Current action and preconditions to check: trajectory_clear

Your task: For each precondition in the list above, predict whether it will hold at this action.

Consider the current scene as observed from the mobile robot's camera, and analyze the predicted future states of all dynamic agents (e.g., people, animals, vehicles, or any moving entities) within the NEXT SECOND.

IMPORTANT: Only answer "very likely" if you are absolutely certain—based on strong, clear evidence—that a dynamic agent will violate the precondition in the predicted future state. Do NOT answer "very likely" for unlikely, ambiguous, or low-probability risks.

Ask yourself for each precondition: Is there a high probability, with clear and convincing evidence, that the predicted future states of any dynamic agent will interfere with the predicted future state of the currently executing action within the NEXT SECOND, causing that precondition to fail?

Assess the risk level based on these predictions. Use "likely" or "very likely" if motions create a clear risk of interference.

Use "neutral" or "improbable" if agents are nearby but their predicted paths are clearly diverging or non-conflicting.

Failure Risk Categories: "very improbable", "improbable", "neutral", "likely", "very likely"

Answer Format: Output ONLY the probability_of_failure value from these categories: "very improbable", "improbable", "neutral", "likely", "very likely"

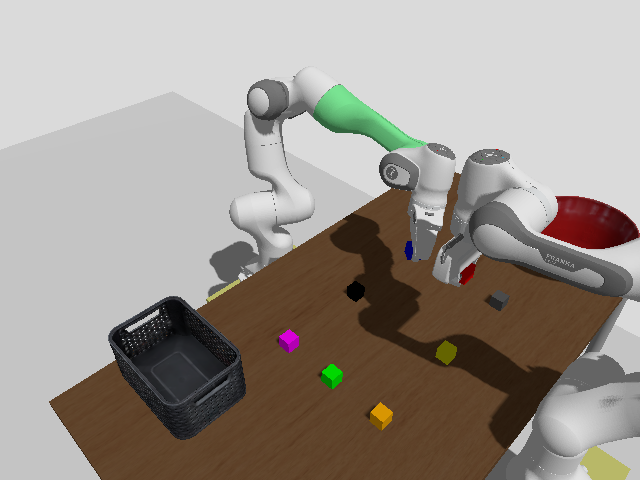

Answer: neutral